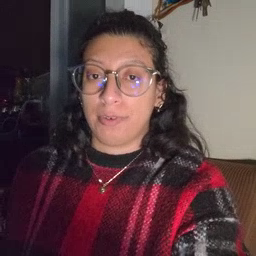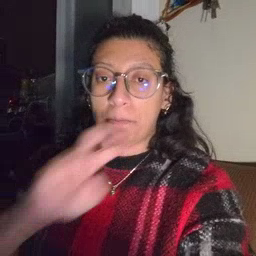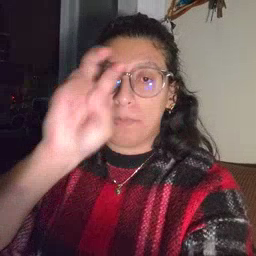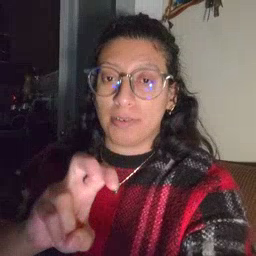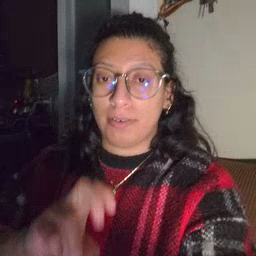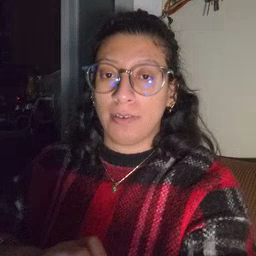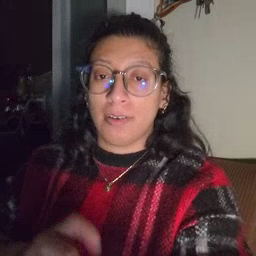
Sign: pizza